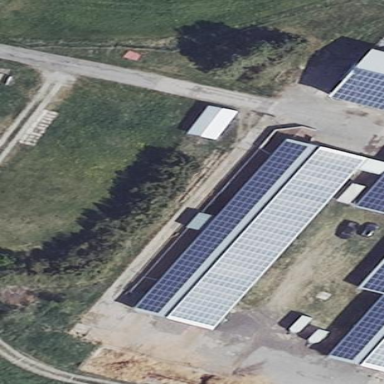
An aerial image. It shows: Building equipped with small solar photovoltaic panel for electricity generation.